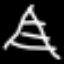
Label: The Eiffel Tower